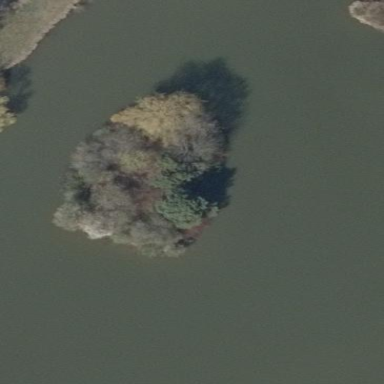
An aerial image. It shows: Islet.